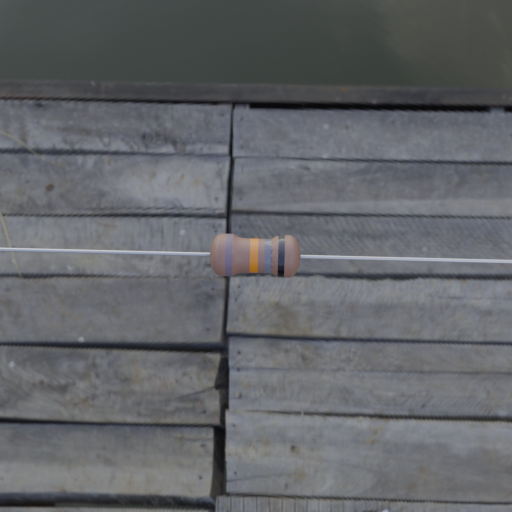
Resistor colour bands (in order): gray, orange, gray, black